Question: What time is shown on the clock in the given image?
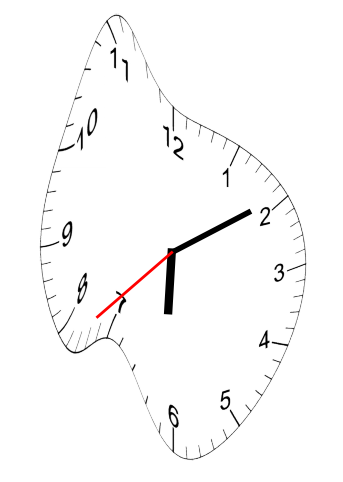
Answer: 06:09:38